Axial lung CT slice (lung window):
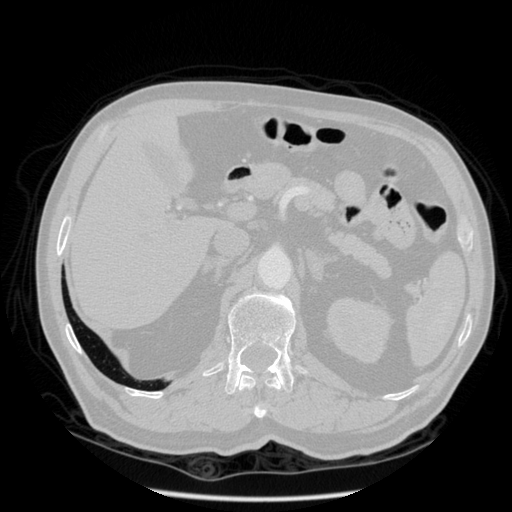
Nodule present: no